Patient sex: M
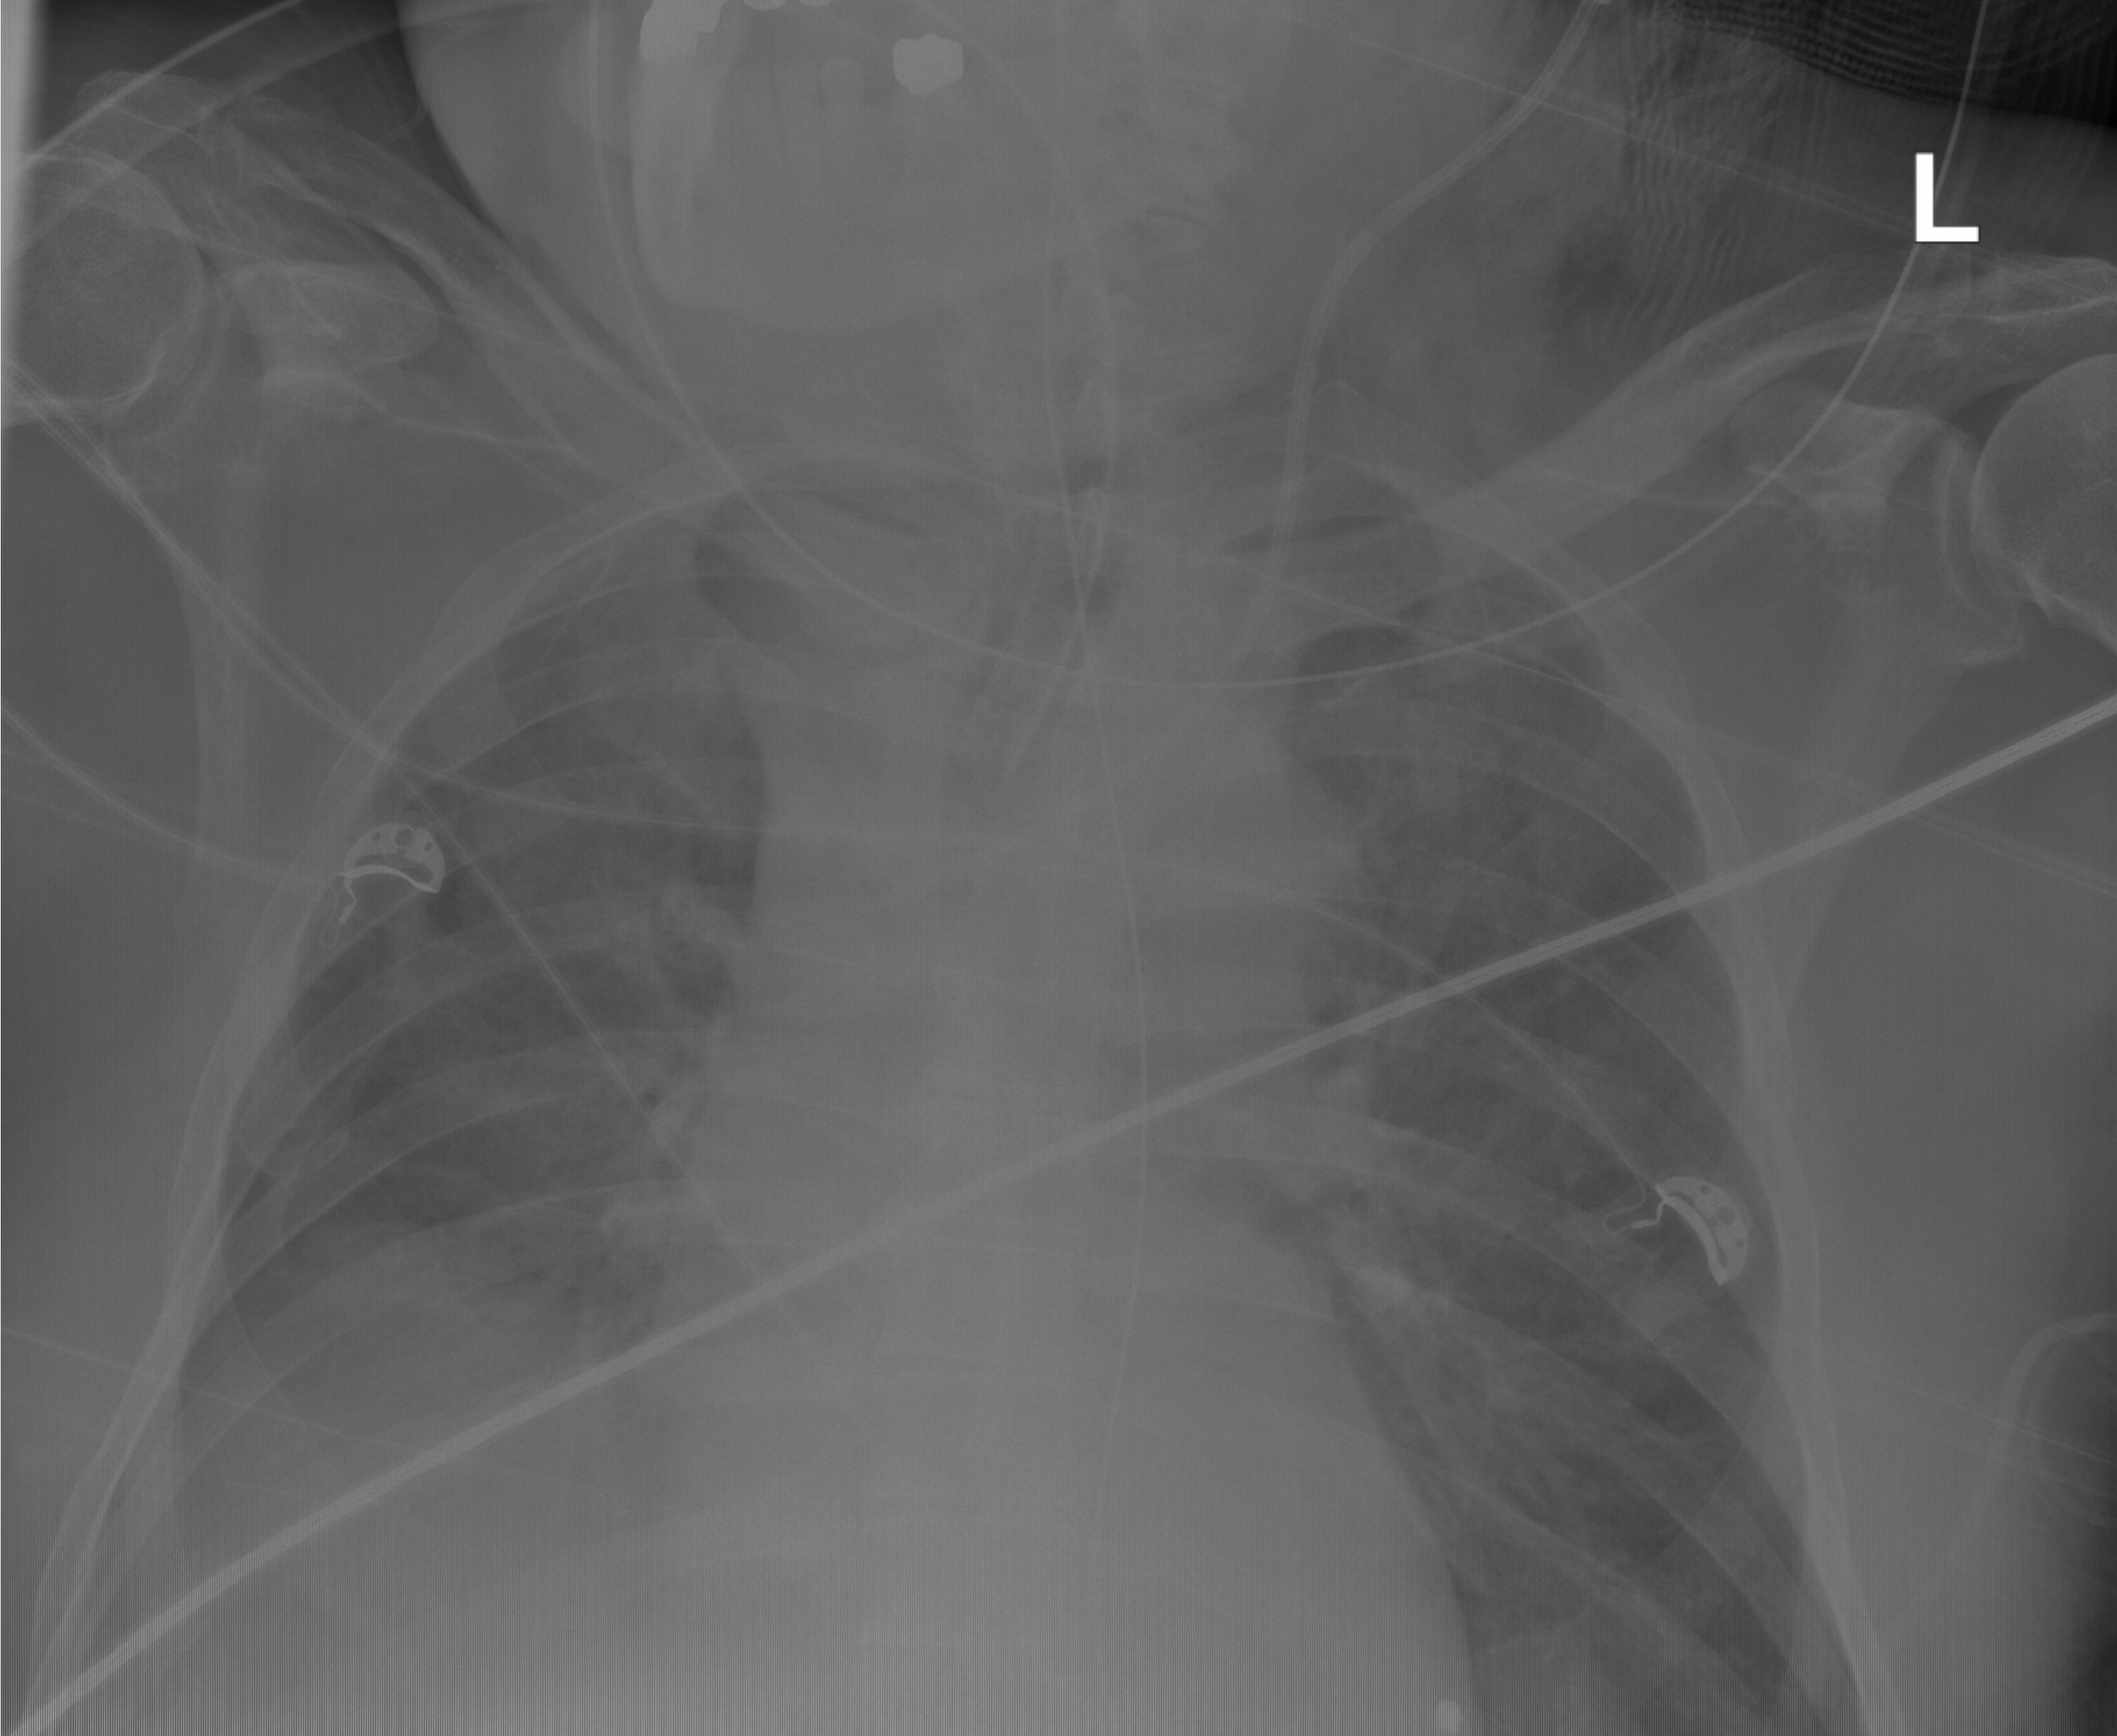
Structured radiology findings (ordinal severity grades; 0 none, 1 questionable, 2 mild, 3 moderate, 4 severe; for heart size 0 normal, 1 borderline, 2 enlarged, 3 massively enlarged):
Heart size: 0
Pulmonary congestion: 0
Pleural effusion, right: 2
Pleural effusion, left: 0
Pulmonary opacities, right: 1
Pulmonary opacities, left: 1
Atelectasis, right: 2
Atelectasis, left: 0